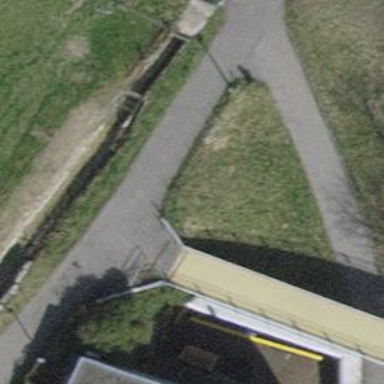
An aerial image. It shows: Single openable cycle barrier.